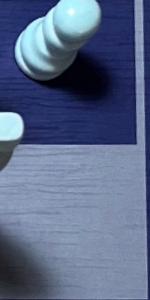
Label: Empty